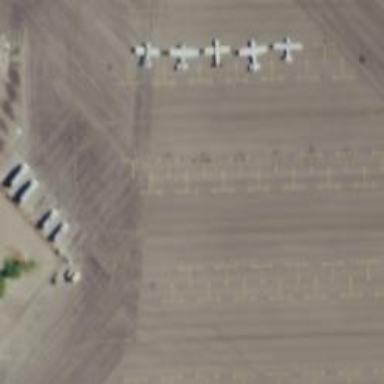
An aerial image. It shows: Image of taxiway at airport.